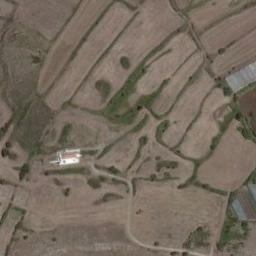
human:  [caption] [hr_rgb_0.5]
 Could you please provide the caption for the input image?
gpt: There are three buildings on the terrace .

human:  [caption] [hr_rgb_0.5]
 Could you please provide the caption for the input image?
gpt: Most of the terraces on this mountain are covered by vegetation .

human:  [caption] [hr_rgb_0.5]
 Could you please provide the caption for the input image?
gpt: The bare terrace is next to some houses and trees .

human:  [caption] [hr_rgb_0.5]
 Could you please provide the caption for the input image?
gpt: Many roads and buildings next to many irregularly shaped brown fields .

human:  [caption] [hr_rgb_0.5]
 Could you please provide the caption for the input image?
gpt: There are some green bushes among the terraces .